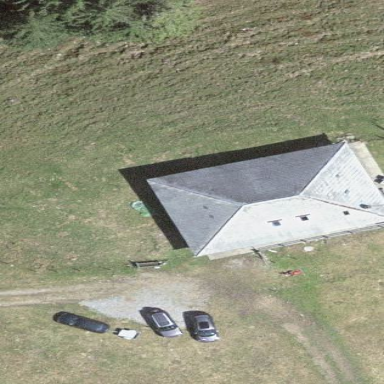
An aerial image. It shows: Simple and straightforward house.